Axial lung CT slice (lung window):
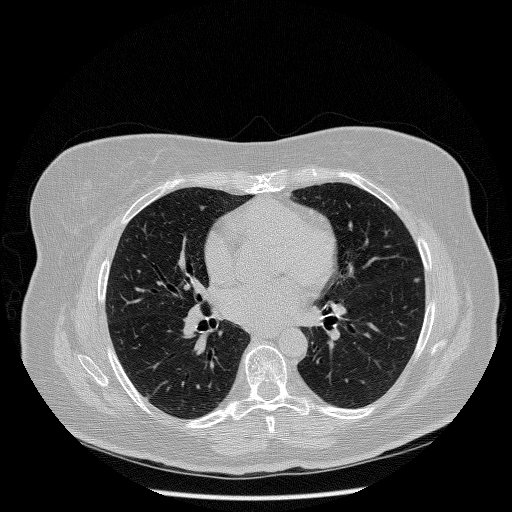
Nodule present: no